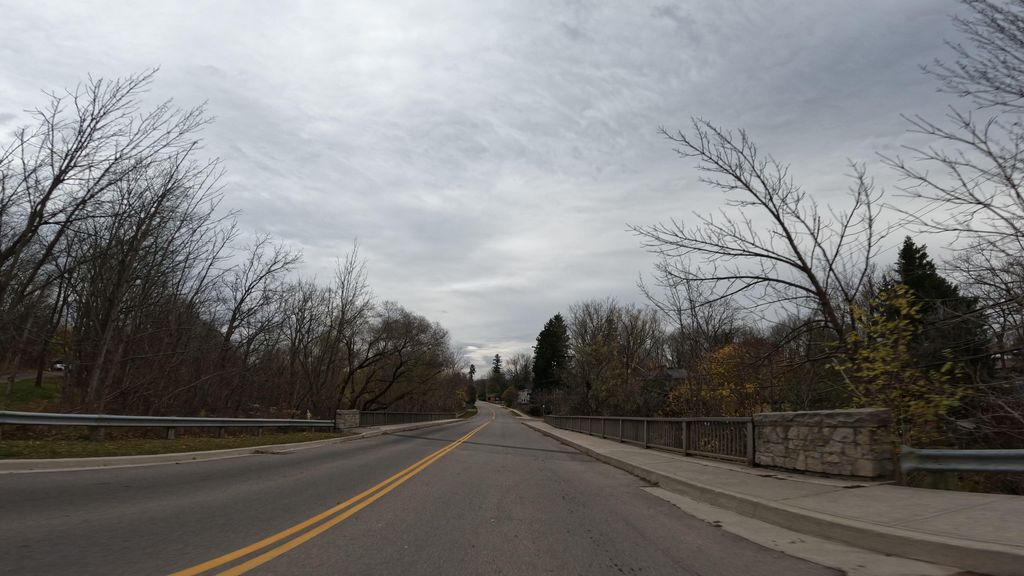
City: hamilton